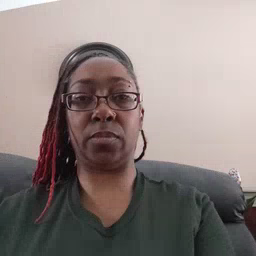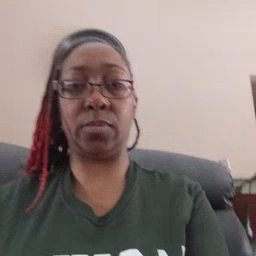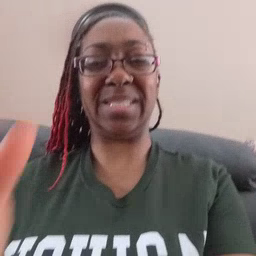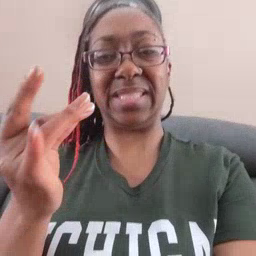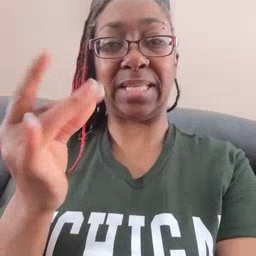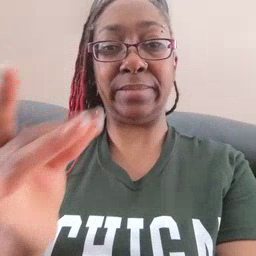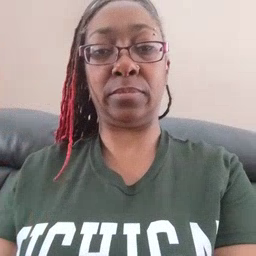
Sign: sticky